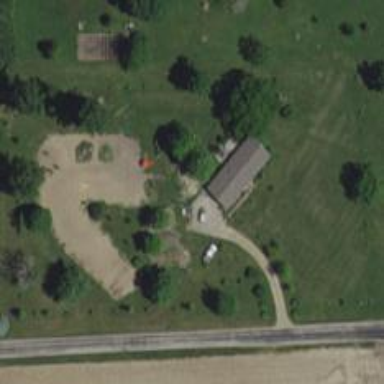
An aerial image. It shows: Driveway.